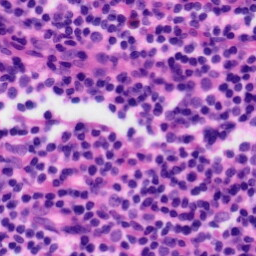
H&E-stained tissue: Tonsil